Interaction volume radius: 5 \u00c5
Interaction volume height: 10 \u00c5
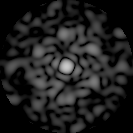
Disorder parameter: 0.7985